Interaction volume radius: 10 \u00c5
Interaction volume height: 30 \u00c5
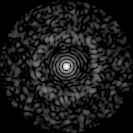
Disorder parameter: 0.825